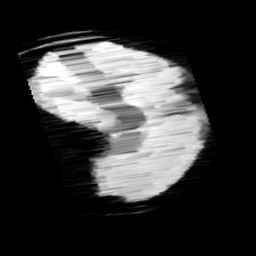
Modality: minIP
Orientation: sagittal
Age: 11
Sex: female
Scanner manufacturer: siemens
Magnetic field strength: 3 T
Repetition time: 0.027 s
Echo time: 0.02 s